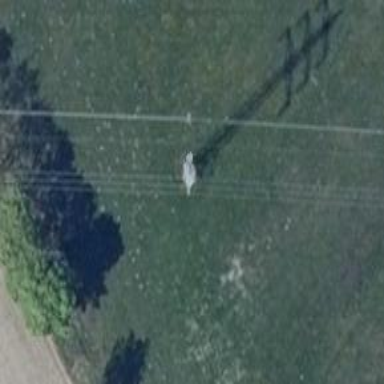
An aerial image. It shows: Power tower.